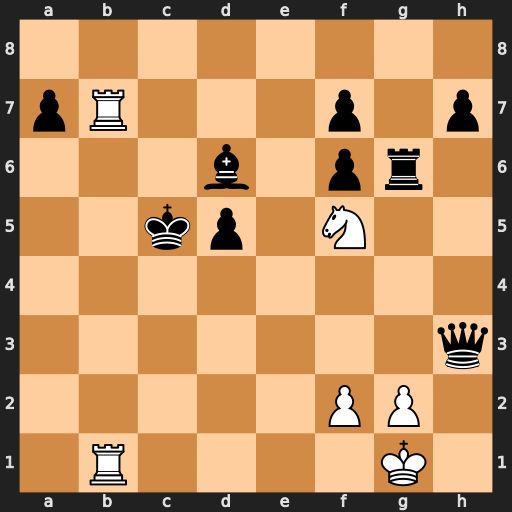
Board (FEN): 8/pR3p1p/3b1pr1/2kp1N2/8/7q/5PP1/1R4K1
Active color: w
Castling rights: -
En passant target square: -
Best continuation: Rc1+ Qc3 Rxc3#